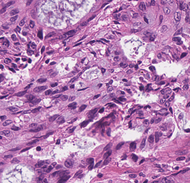
Tumor epithelial tissue: yes
Tumor-associated stroma tissue: yes
Normal tissue: no